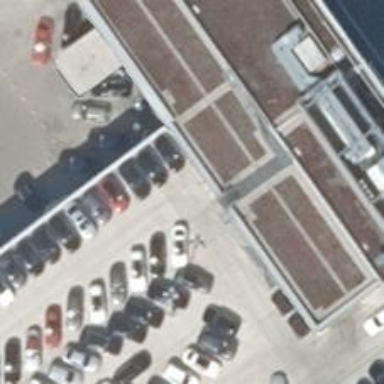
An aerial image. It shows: Car rental facility.